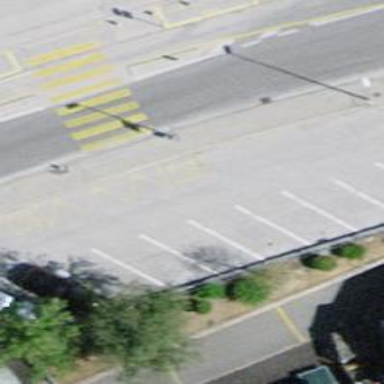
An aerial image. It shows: Sidewalk.